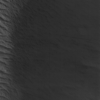
Label: not_dusty